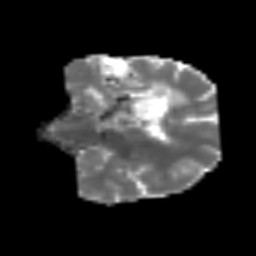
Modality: MD
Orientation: coronal
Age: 59
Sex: male
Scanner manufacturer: siemens
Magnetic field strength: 3 T
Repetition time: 3.2 s
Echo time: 0.081 s